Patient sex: F
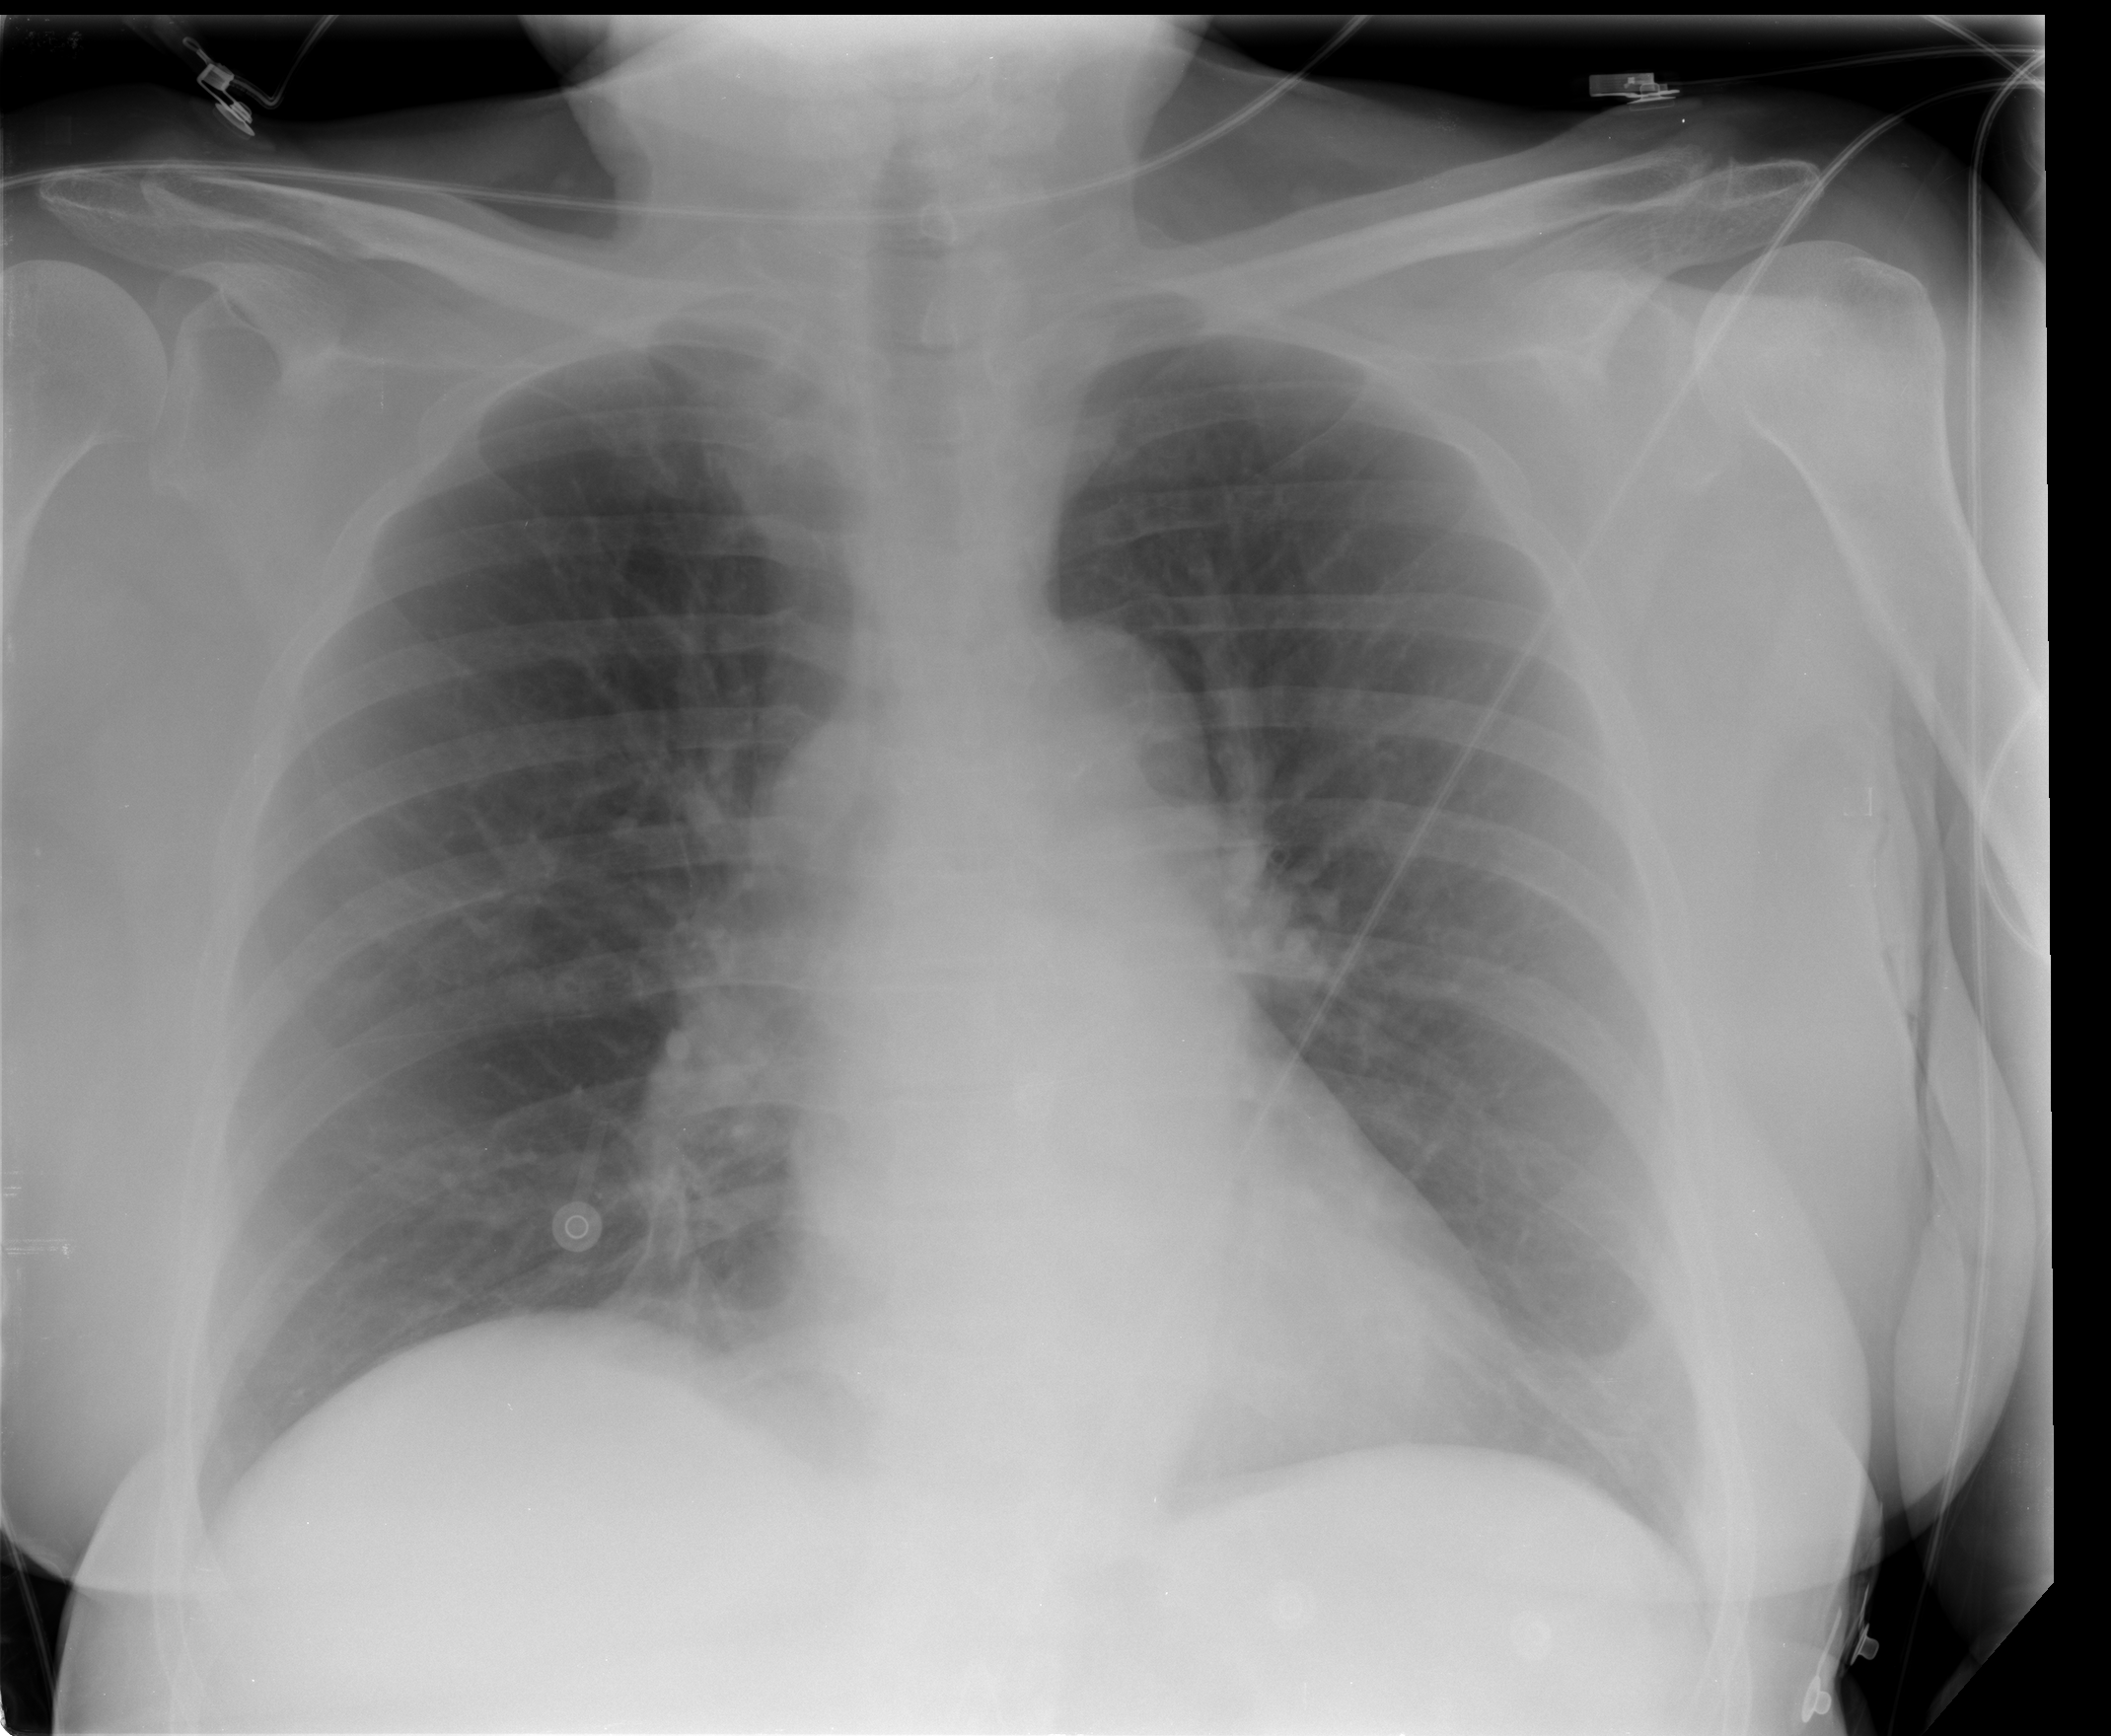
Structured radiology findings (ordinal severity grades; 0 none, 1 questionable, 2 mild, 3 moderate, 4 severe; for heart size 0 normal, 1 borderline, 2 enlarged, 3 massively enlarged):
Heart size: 0
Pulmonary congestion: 0
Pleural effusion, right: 0
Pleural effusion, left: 0
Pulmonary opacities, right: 0
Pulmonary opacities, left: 0
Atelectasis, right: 0
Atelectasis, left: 2